Field crop: tomato
Growth stage: 2
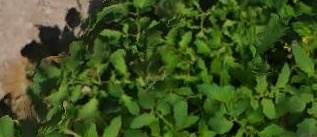
Species: tomato